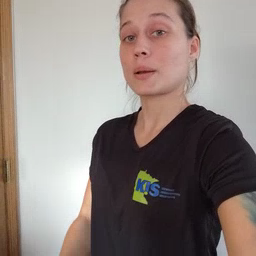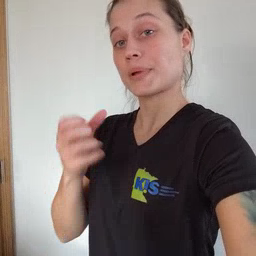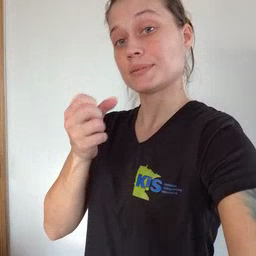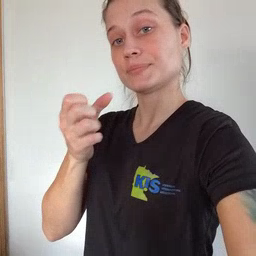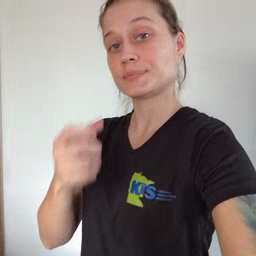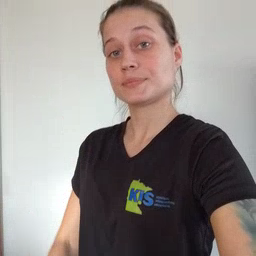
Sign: milk